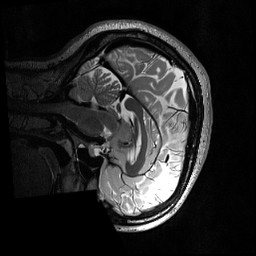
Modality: T2w
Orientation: sagittal
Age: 22
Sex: female
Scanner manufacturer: siemens
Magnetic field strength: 3 T
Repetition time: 3.2 s
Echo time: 0.566 s